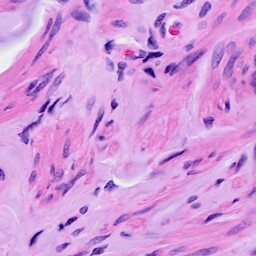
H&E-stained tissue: Ovarian